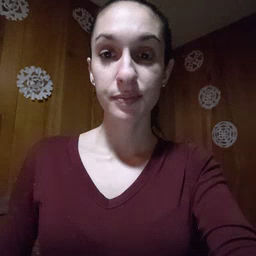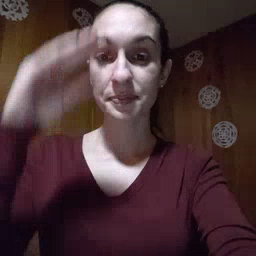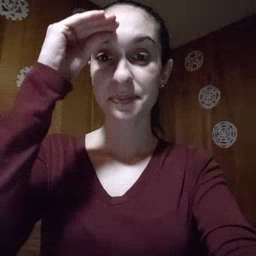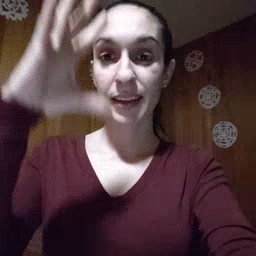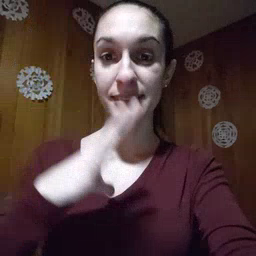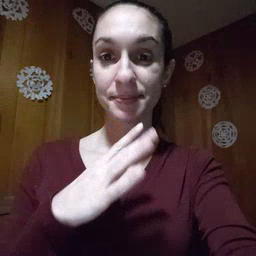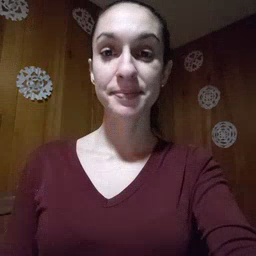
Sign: man